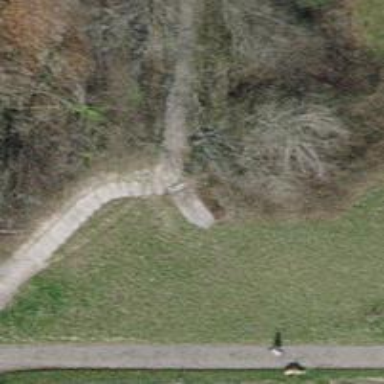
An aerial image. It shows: Bench.